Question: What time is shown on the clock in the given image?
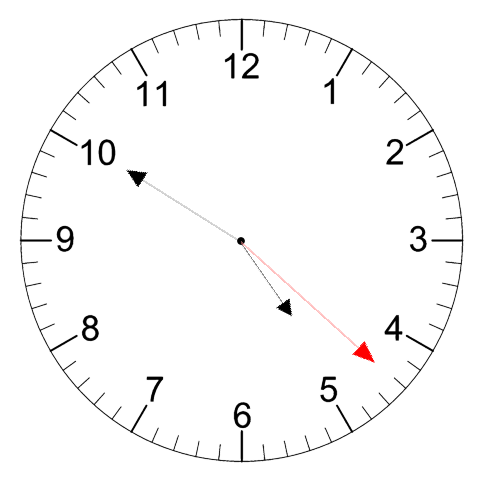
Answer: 04:50:22